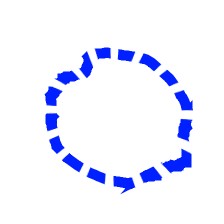
Shape: circle